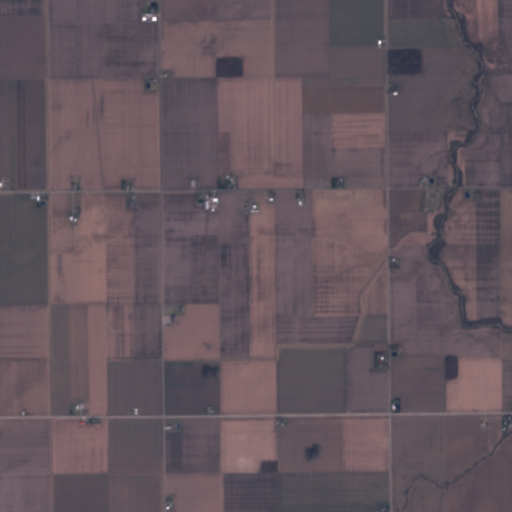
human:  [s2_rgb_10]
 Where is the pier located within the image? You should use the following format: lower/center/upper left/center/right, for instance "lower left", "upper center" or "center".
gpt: The pier is located in the upper left of the image.
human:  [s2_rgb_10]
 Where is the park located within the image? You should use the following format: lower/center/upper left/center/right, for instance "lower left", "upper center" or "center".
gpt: There is no park in the image.